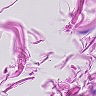
Metastatic tissue present: no